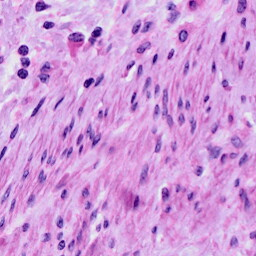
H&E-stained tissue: Cervix